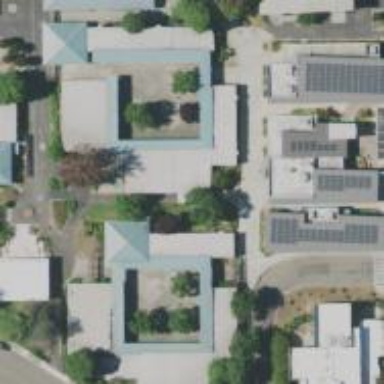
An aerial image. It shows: School building.